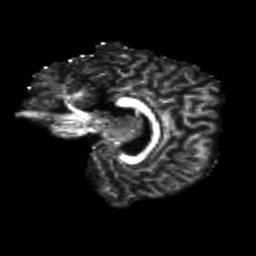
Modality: FA
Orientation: sagittal
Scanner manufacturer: siemens
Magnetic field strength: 3 T
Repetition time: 4.16 s
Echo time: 0.0806 s